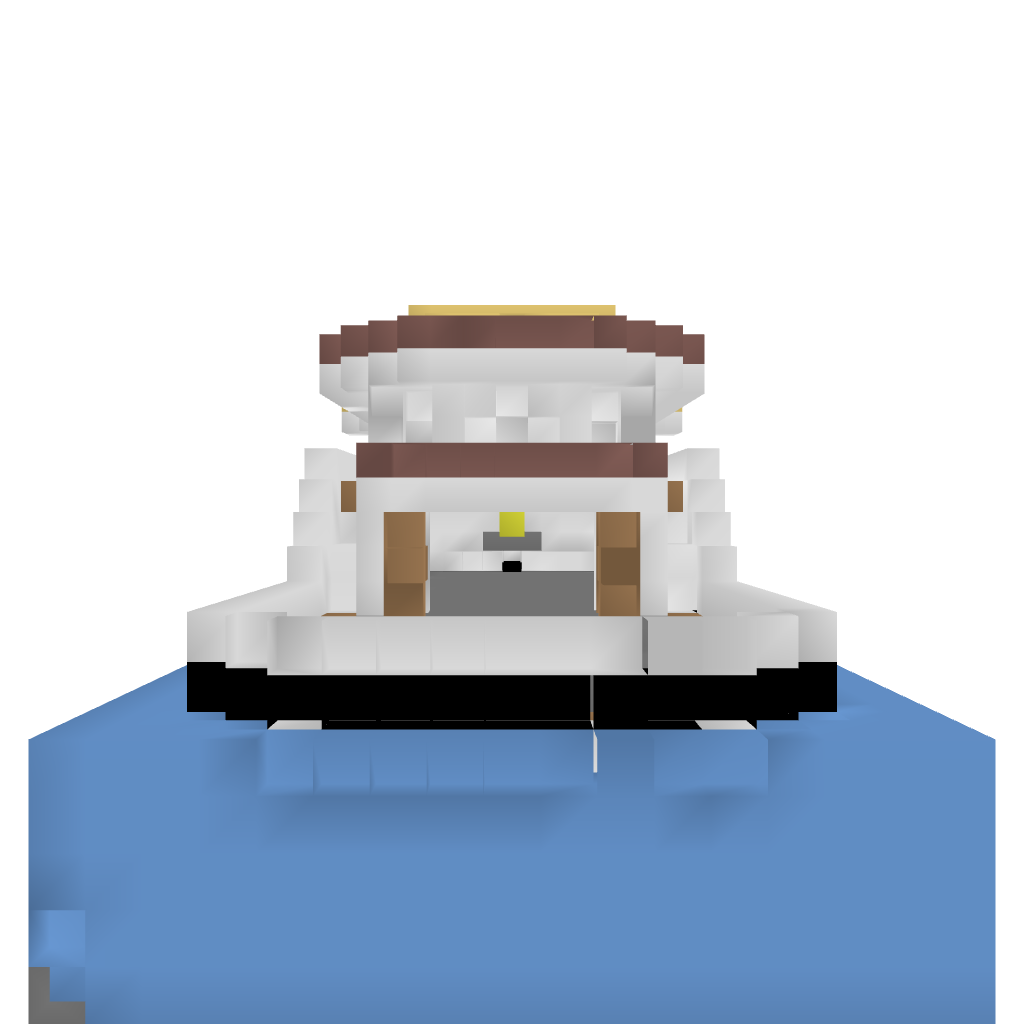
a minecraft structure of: Medium Sized Ship good quality